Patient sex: M
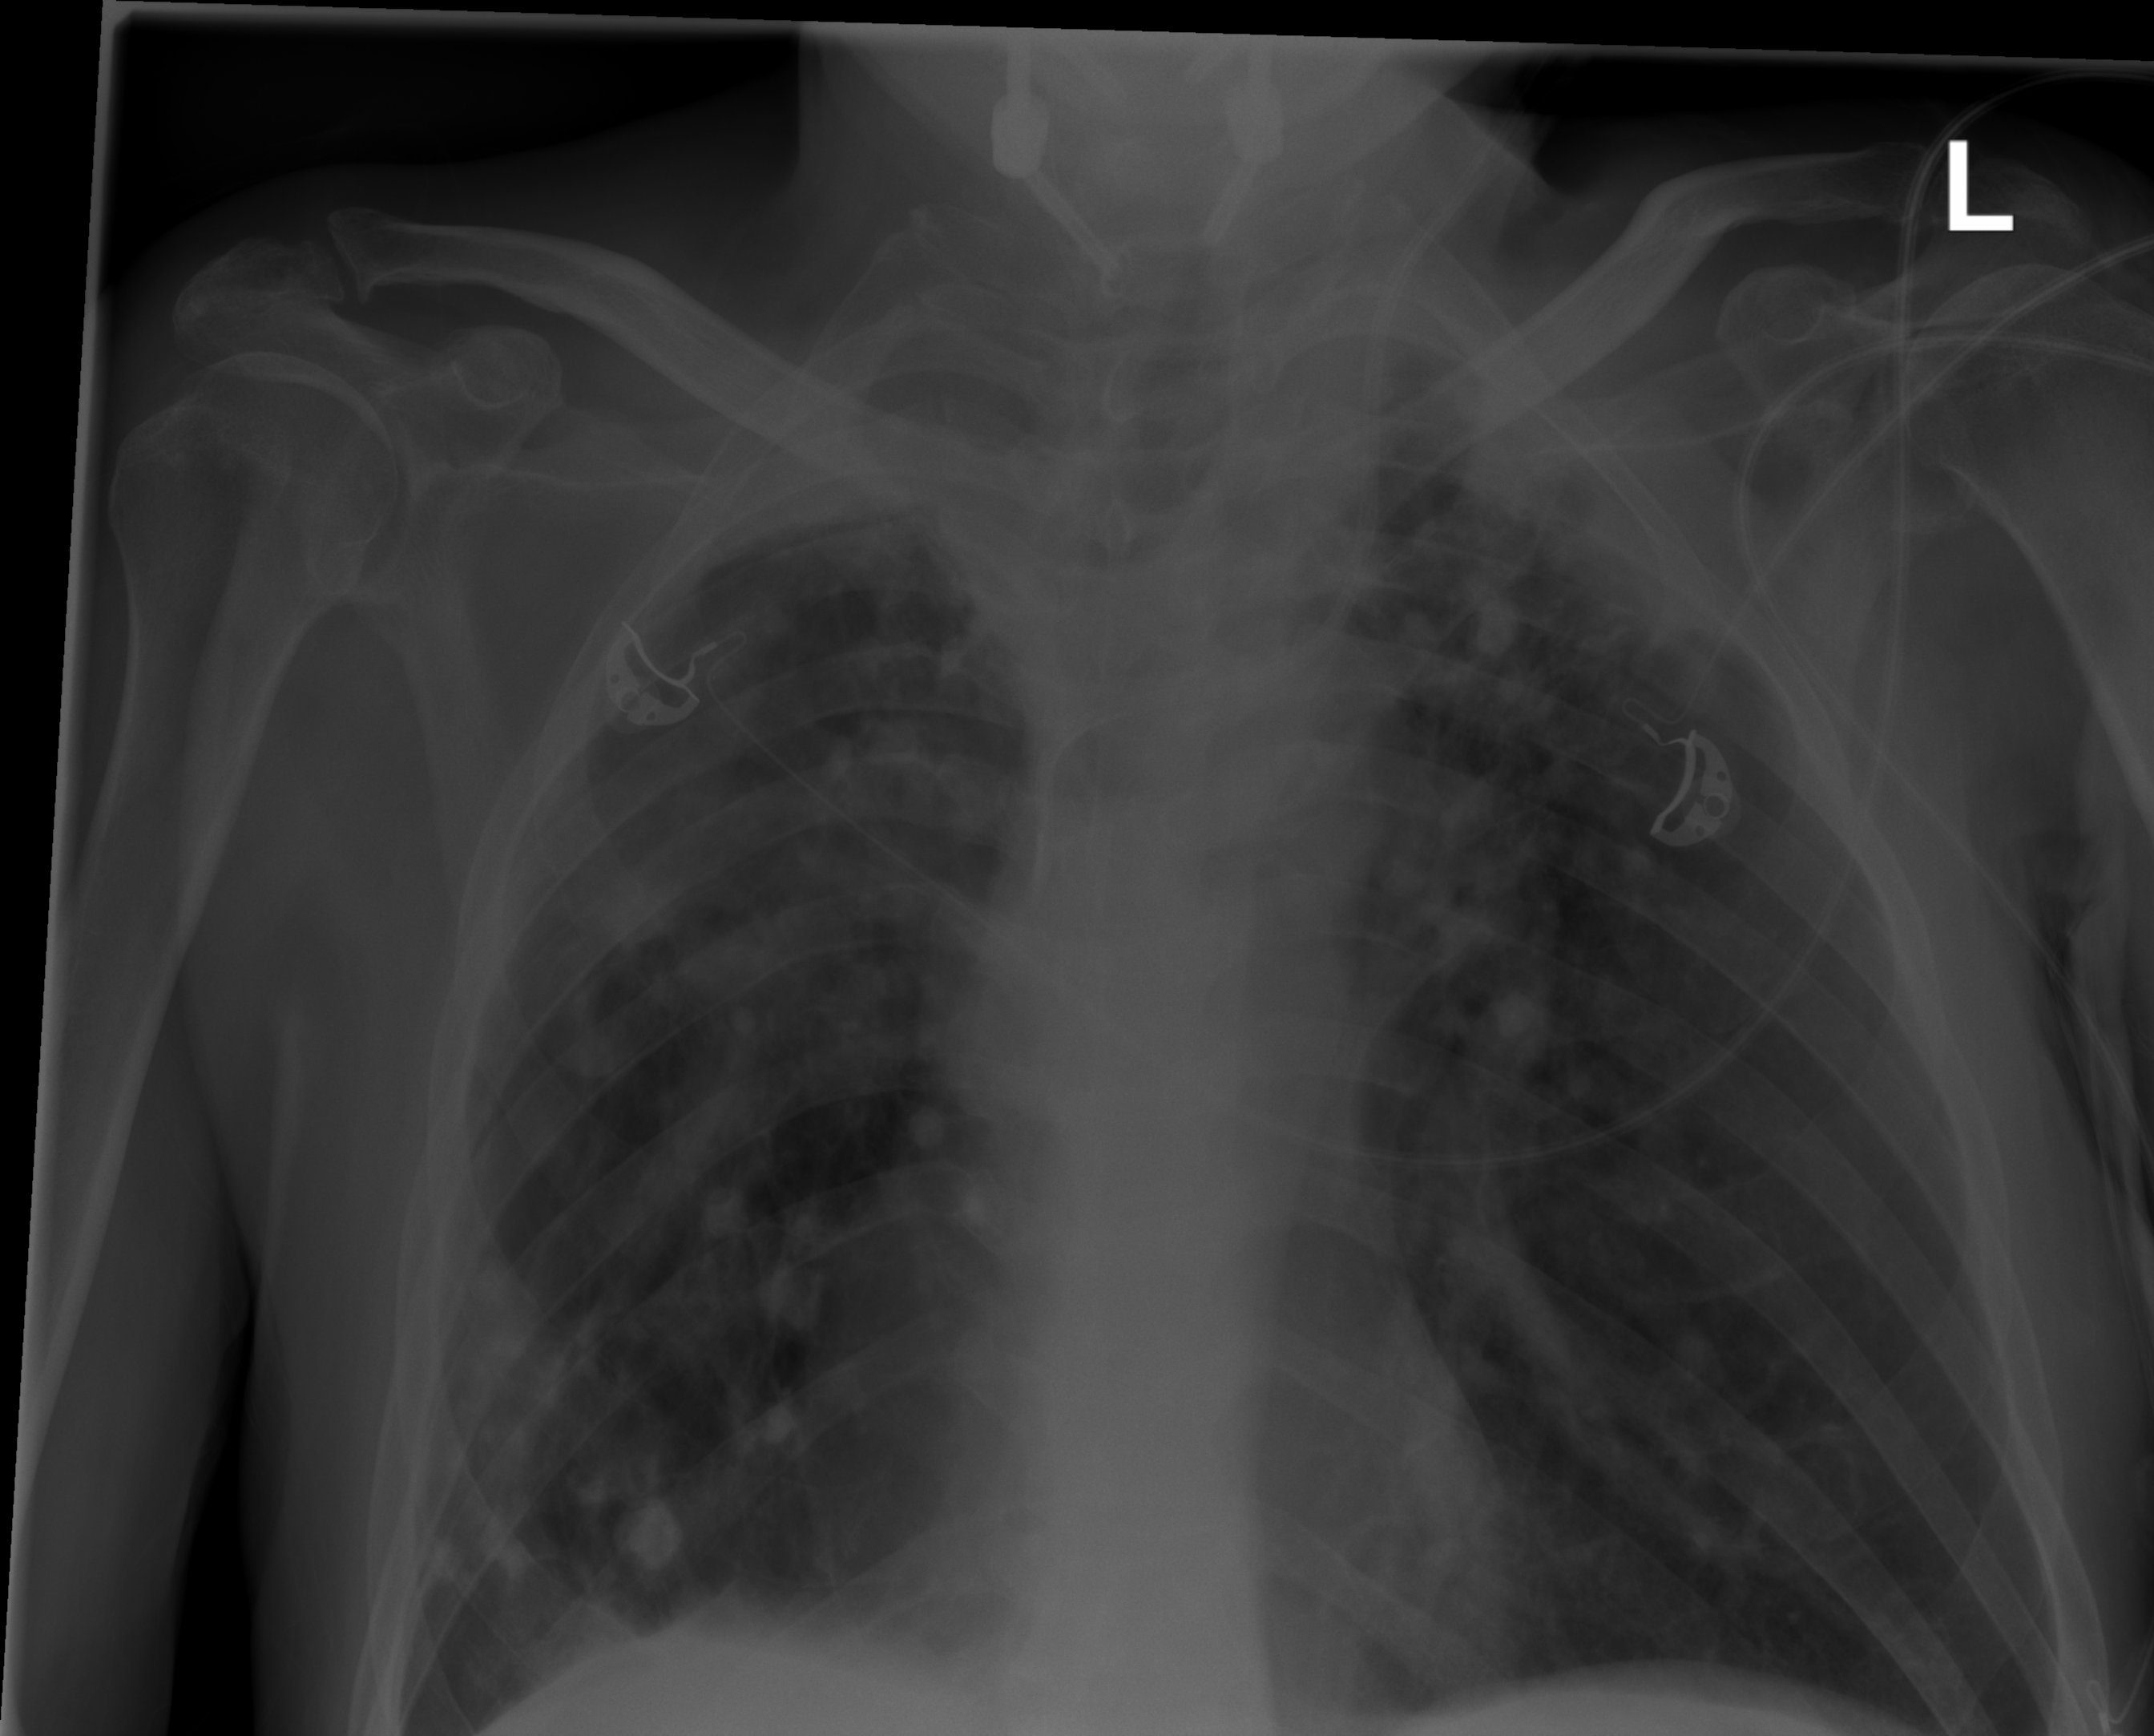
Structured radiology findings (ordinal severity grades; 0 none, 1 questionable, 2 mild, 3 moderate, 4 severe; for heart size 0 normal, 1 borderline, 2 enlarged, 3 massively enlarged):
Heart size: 0
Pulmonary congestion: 0
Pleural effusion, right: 2
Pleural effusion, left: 0
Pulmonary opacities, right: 3
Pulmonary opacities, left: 3
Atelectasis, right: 0
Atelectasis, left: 0